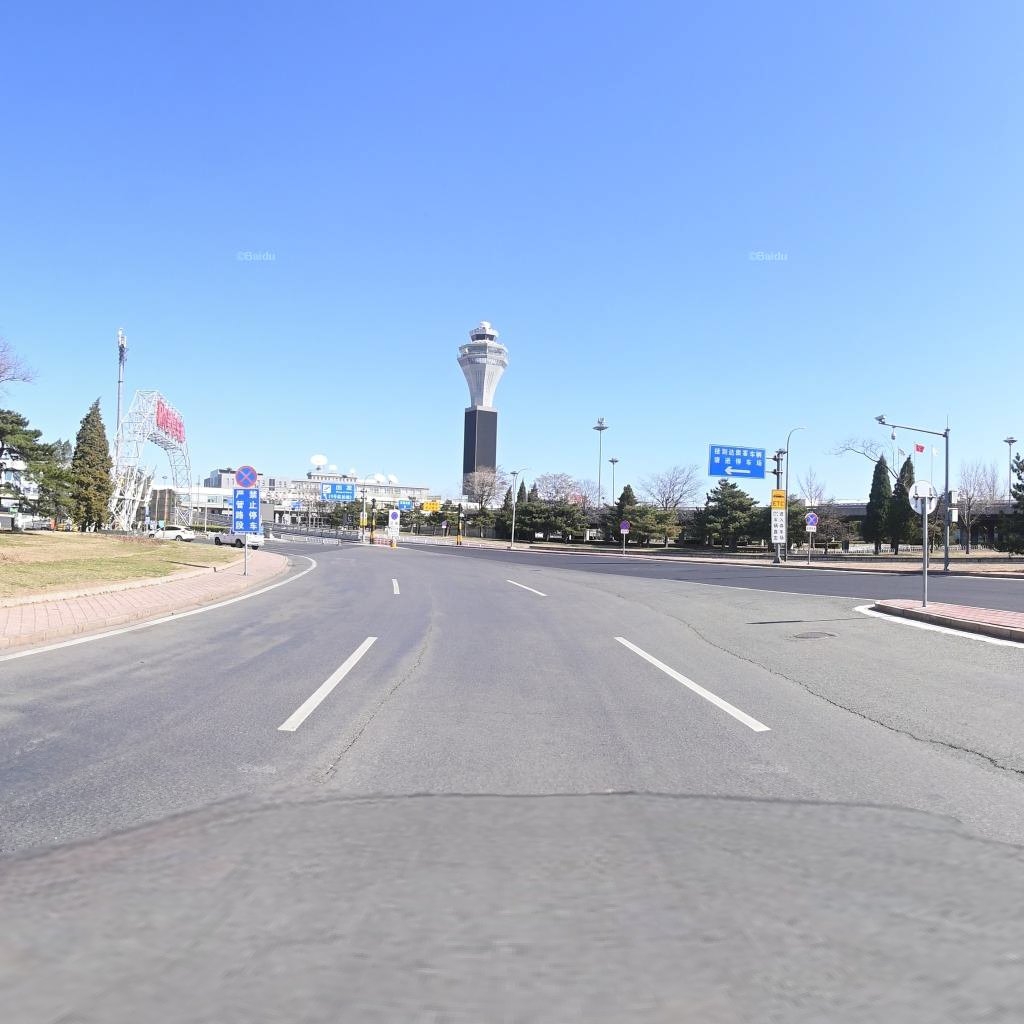
Region: Chaoyang
Road damage annotations: longitudinal crack, longitudinal crack, manhole cover